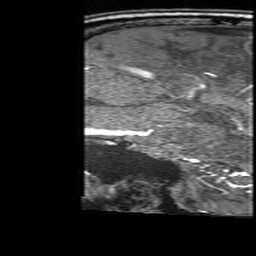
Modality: angio
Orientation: sagittal
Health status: ill
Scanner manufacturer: siemens
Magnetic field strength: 3 T
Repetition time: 0.021 s
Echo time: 0.00343 s